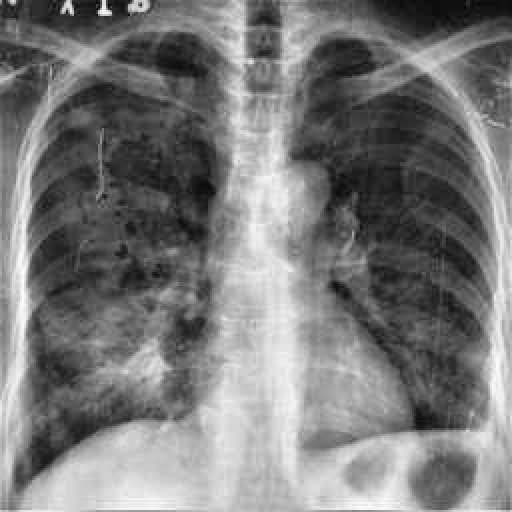
Finding: TUBERCULOSIS